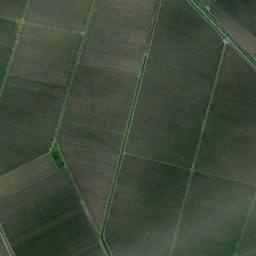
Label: rectangular_farmland